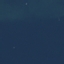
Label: SeaLake